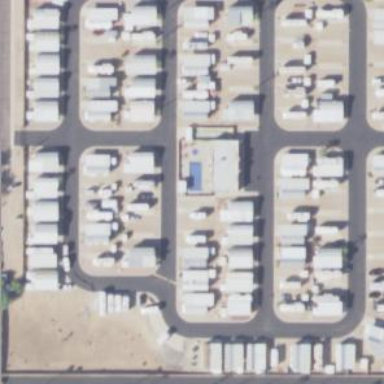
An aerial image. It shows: Mobile residential area.